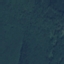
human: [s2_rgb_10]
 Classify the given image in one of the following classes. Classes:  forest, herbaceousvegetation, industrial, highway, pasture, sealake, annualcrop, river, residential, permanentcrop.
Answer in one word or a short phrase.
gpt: Forest